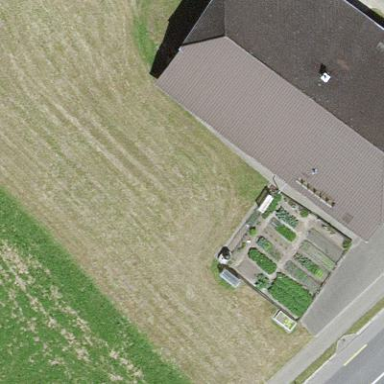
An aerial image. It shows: Farm building.